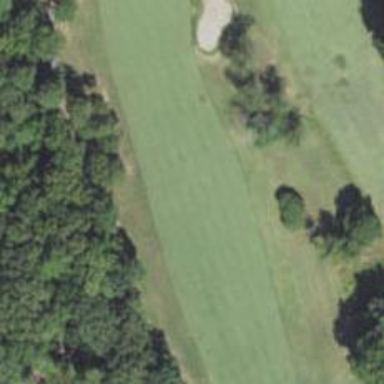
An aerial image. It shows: View of golf hole.